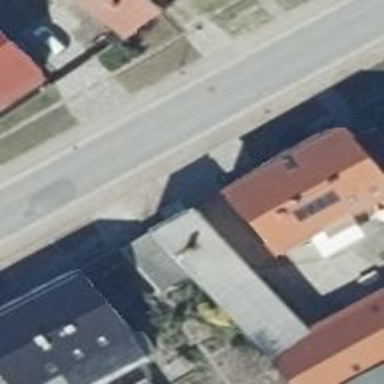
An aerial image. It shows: House with flat roof in light gray color.